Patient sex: M
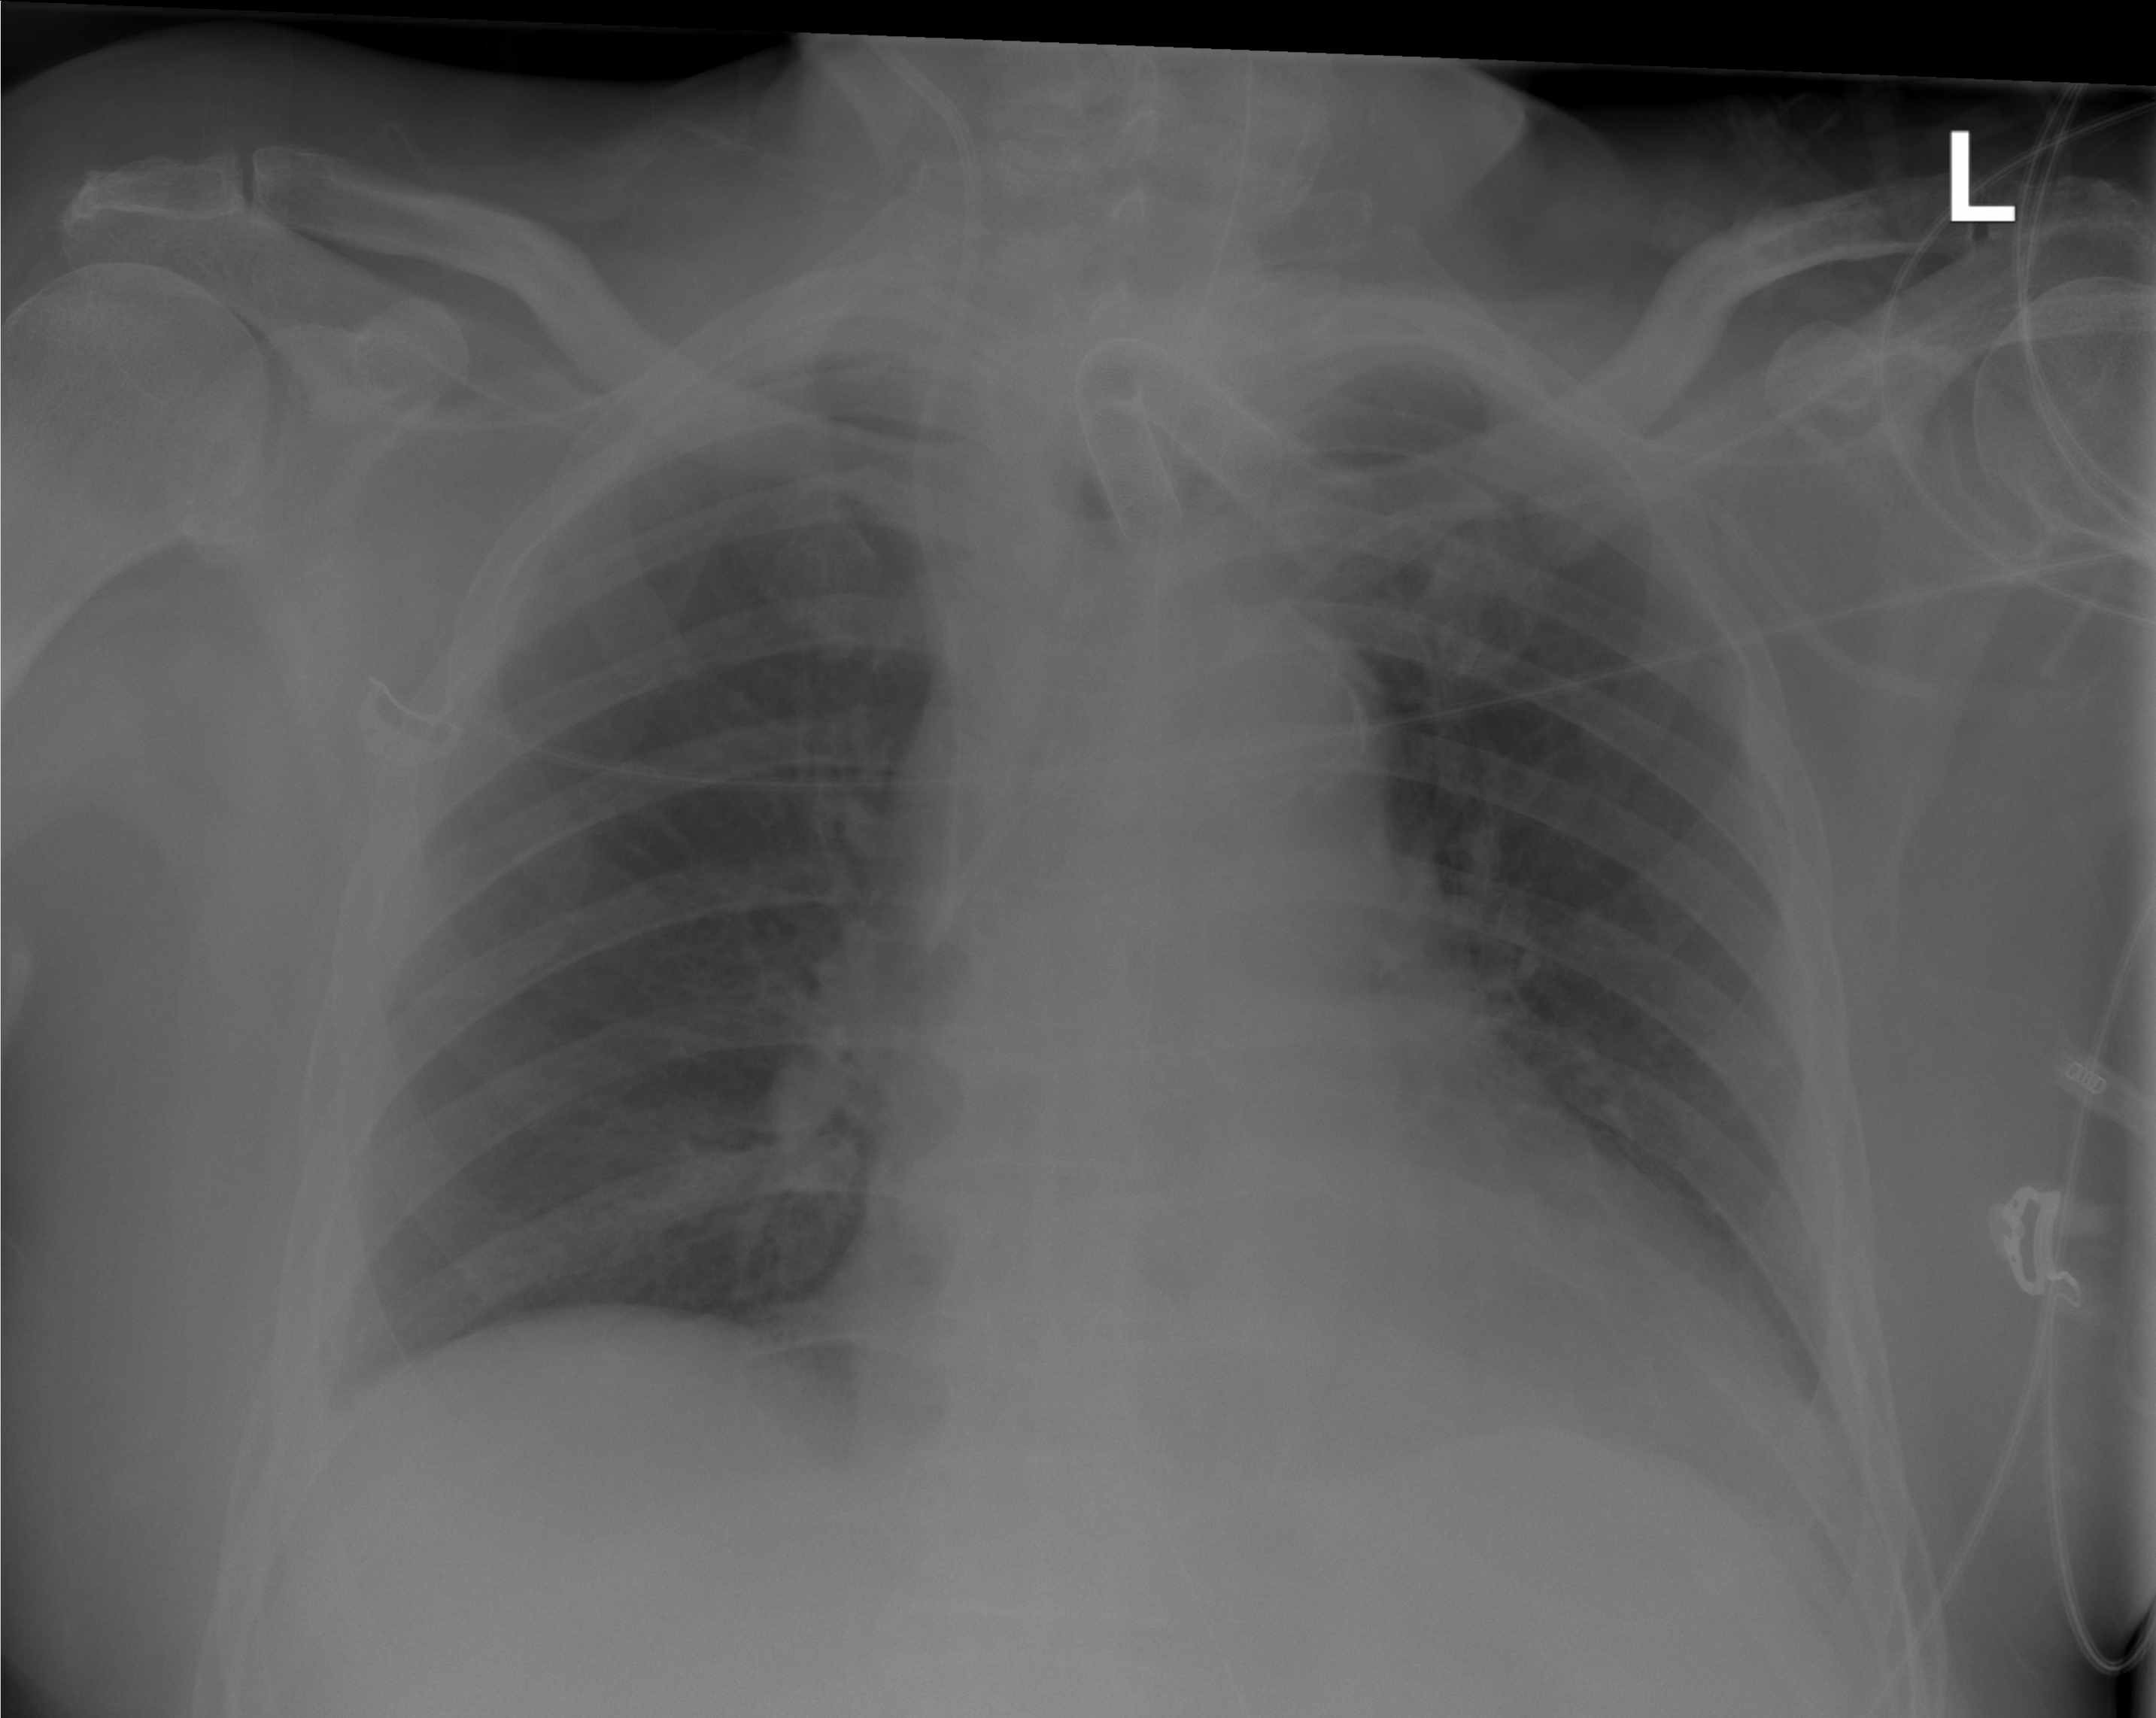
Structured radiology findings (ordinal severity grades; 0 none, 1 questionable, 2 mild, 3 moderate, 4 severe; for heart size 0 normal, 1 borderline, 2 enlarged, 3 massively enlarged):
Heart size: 3
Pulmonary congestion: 0
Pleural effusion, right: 1
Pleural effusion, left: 2
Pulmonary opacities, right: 0
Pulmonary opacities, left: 0
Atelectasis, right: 0
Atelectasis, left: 0